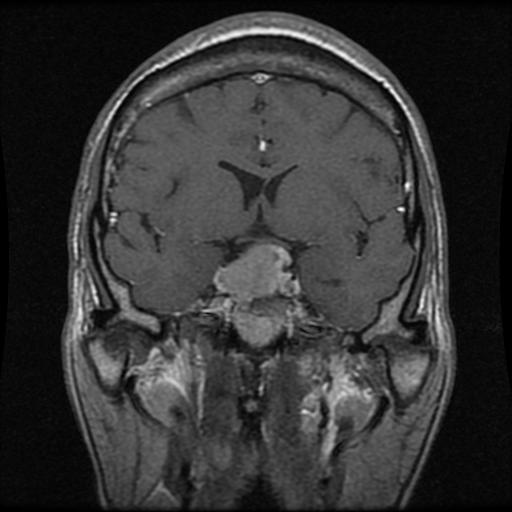
Label: pituitary